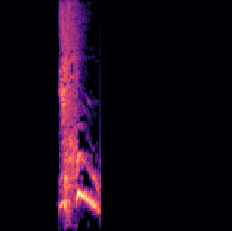
Sound class: Person sneeze